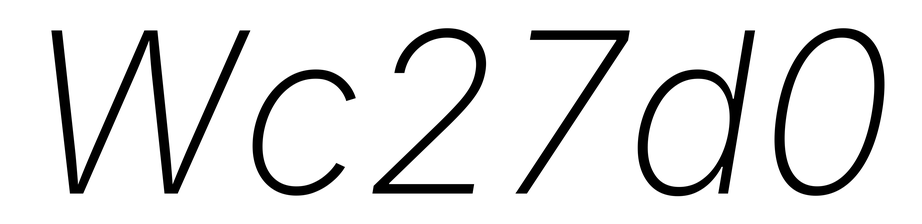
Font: Inter-Italic_ExtraLight_Italic